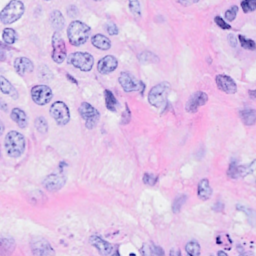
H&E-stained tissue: Breast